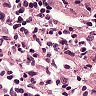
Metastatic tissue present: no